Current action and preconditions to check: trajectory_clear

Your task: For each precondition in the list above, predict whether it will hold at this action.

Consider the current scene as observed from the mobile robot's camera, and analyze the predicted future states of all dynamic agents (e.g., people, animals, vehicles, or any moving entities) within the NEXT SECOND.

IMPORTANT: Only answer "very likely" if you are absolutely certain—based on strong, clear evidence—that a dynamic agent will violate the precondition in the predicted future state. Do NOT answer "very likely" for unlikely, ambiguous, or low-probability risks.

Ask yourself for each precondition: Is there a high probability, with clear and convincing evidence, that the predicted future states of any dynamic agent will interfere with the predicted future state of the currently executing action within the NEXT SECOND, causing that precondition to fail?

Assess the risk level based on these predictions. Use "likely" or "very likely" if motions create a clear risk of interference.

Use "neutral" or "improbable" if agents are nearby but their predicted paths are clearly diverging or non-conflicting.

Failure Risk Categories: "very improbable", "improbable", "neutral", "likely", "very likely"

Answer Format: Output ONLY the probability_of_failure value from these categories: "very improbable", "improbable", "neutral", "likely", "very likely"

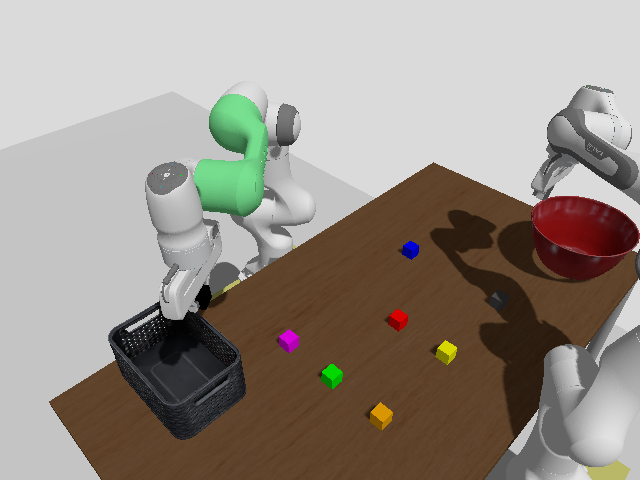

Answer: very improbable